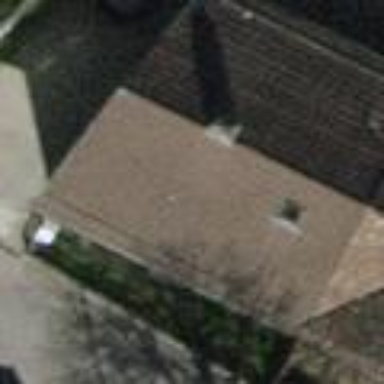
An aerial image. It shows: Gabled house with tile roof.